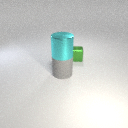
large cyan metal cylinder above large gray rubber cylinder